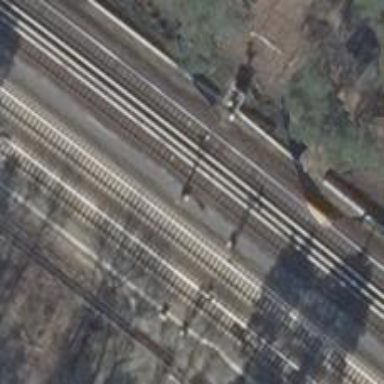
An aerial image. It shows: Railway signal.